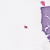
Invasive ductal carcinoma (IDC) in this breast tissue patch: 0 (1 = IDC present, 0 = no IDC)